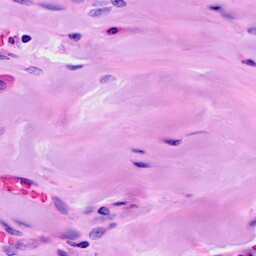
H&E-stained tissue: Breast